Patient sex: M
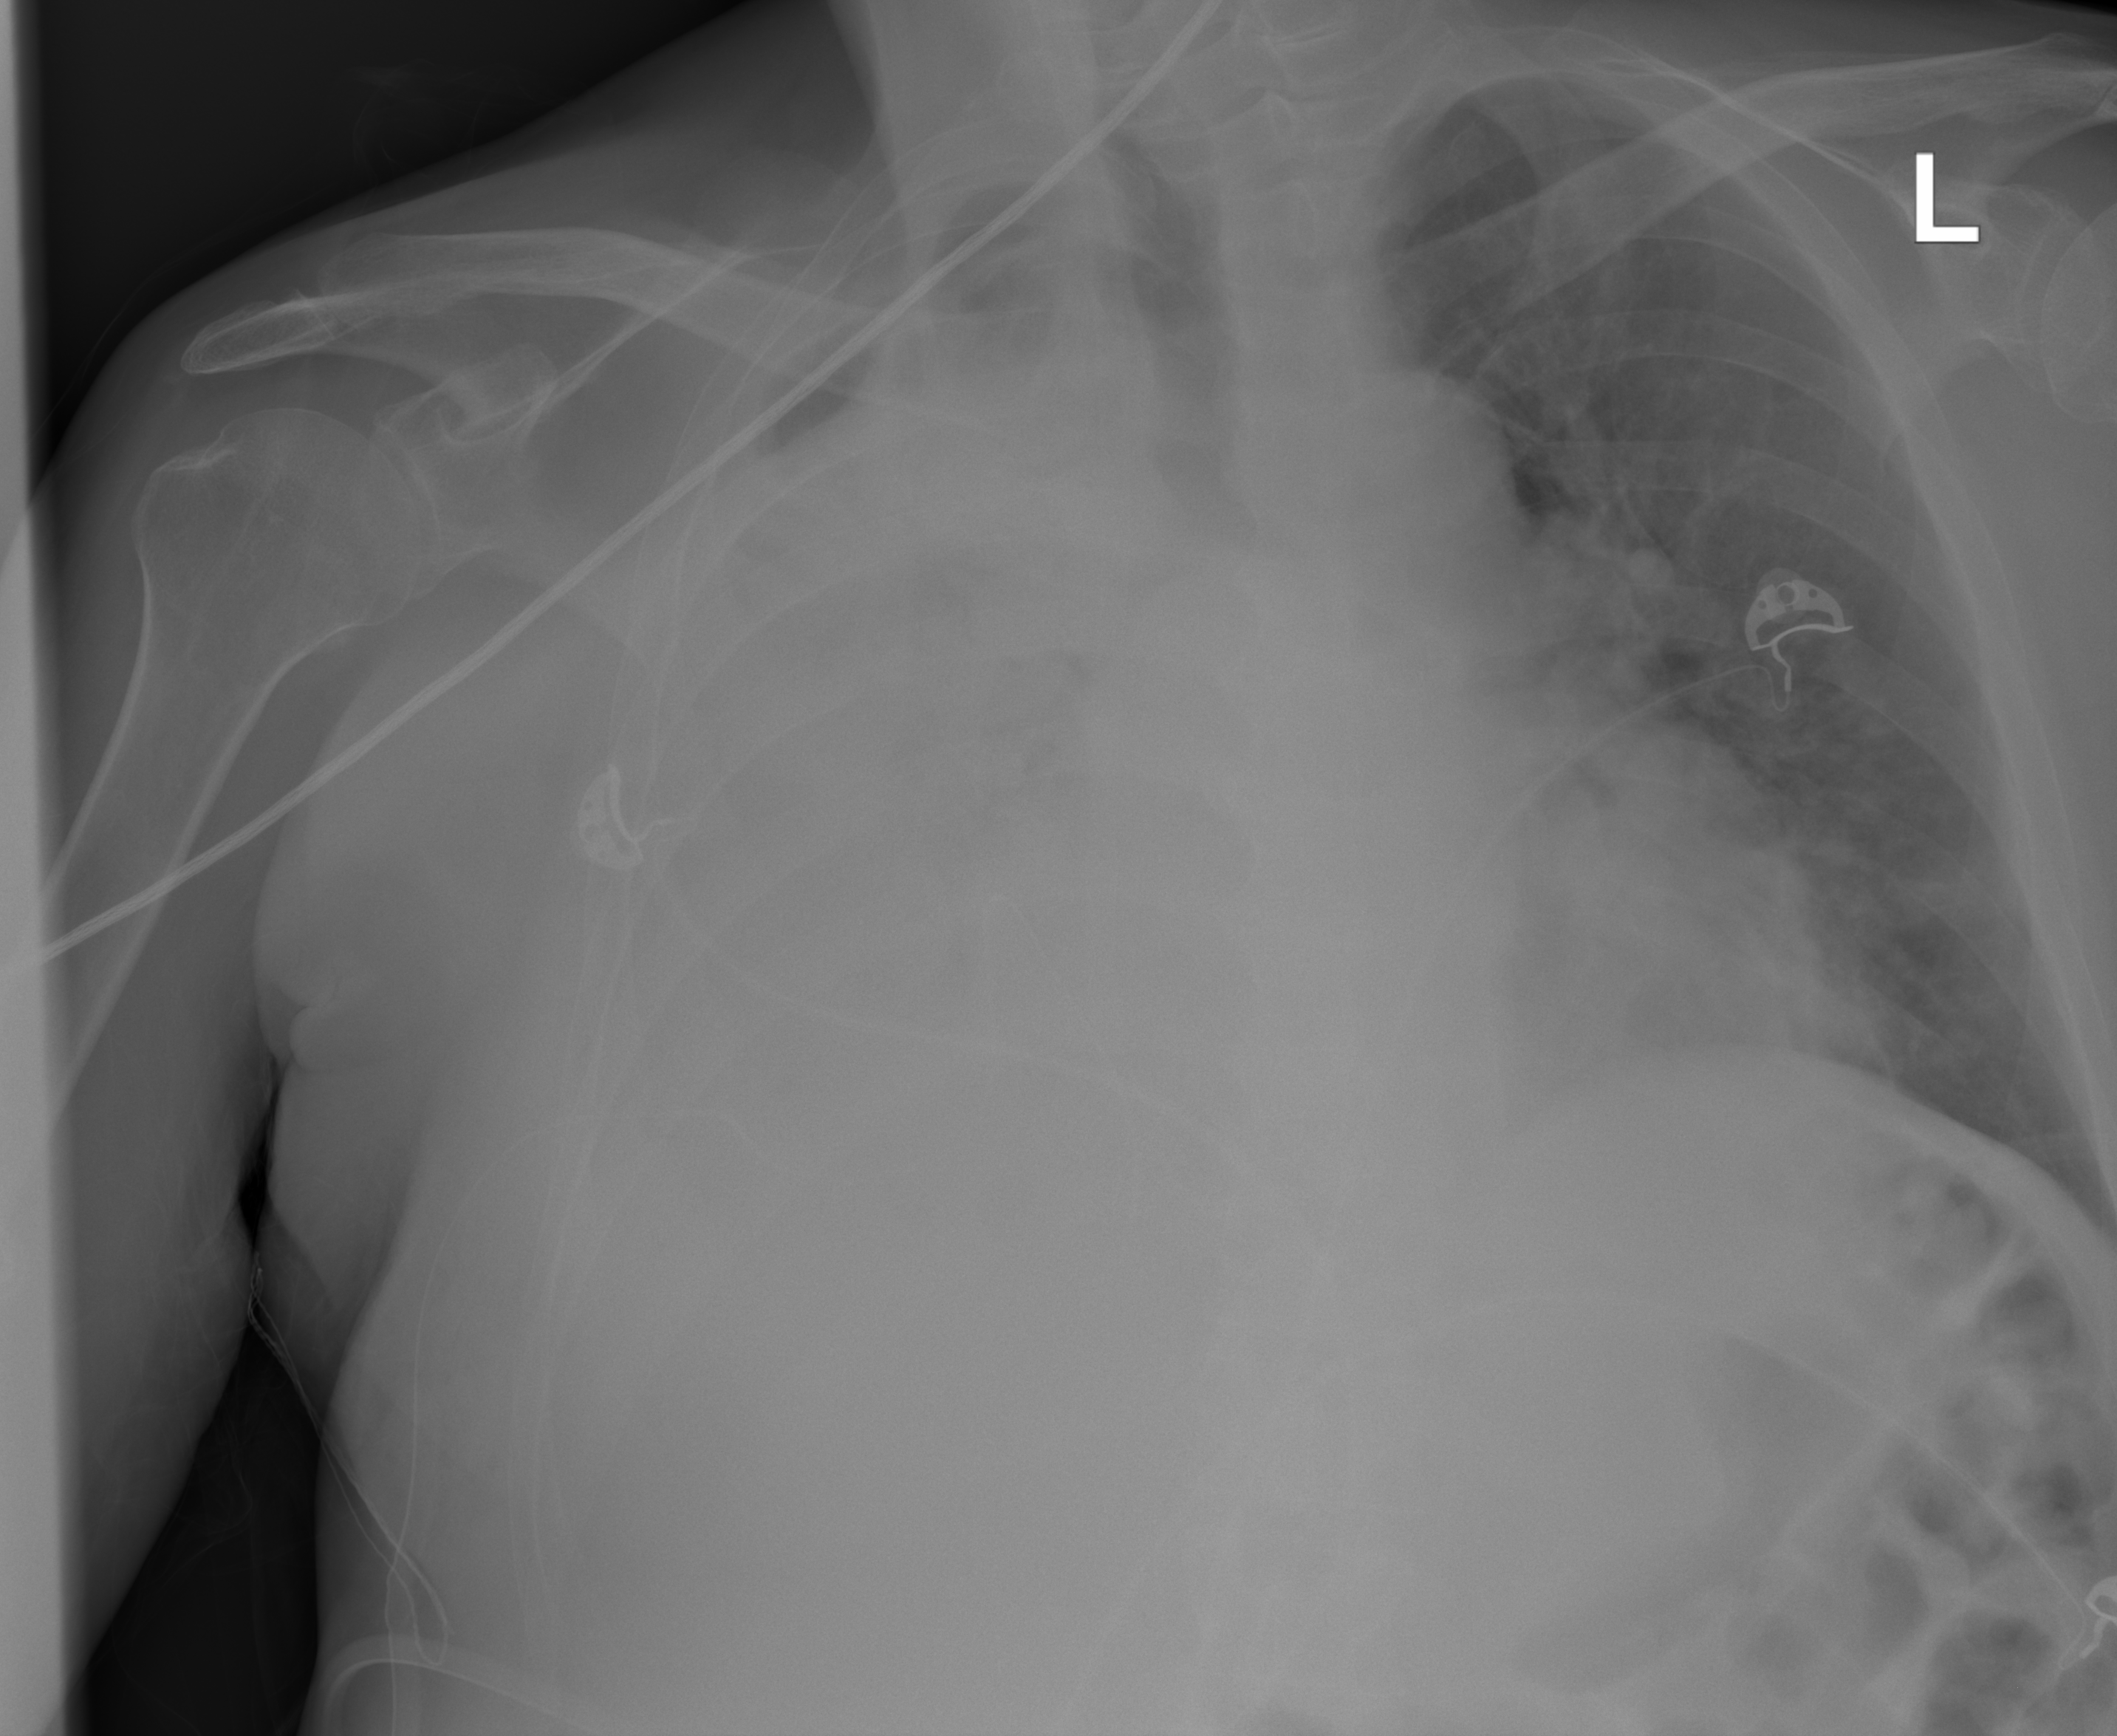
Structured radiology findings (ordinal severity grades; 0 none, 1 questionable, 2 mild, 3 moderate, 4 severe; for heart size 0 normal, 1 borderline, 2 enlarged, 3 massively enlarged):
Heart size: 1
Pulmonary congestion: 0
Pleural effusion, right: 2
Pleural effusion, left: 0
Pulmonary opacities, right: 2
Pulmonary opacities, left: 0
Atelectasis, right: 3
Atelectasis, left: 0